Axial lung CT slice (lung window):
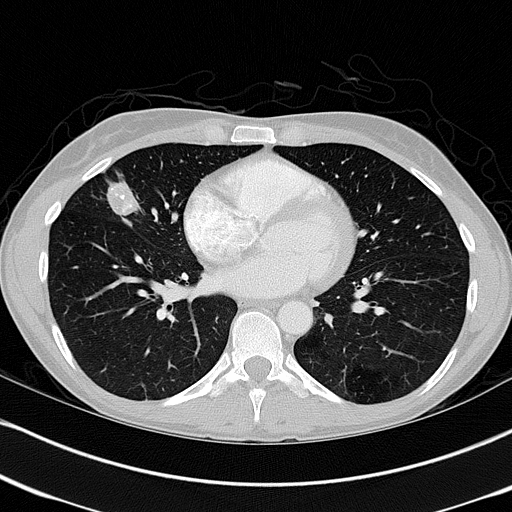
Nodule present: yes
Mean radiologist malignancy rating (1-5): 3